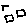
Label: square